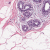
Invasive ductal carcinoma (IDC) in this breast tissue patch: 0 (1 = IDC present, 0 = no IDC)